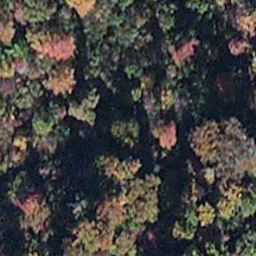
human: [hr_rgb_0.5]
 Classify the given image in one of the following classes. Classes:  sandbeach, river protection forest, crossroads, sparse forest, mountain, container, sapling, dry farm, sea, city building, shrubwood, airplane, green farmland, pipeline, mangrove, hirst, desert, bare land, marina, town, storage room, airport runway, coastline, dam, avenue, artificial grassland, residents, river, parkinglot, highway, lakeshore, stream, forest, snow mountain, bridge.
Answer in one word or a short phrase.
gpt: mangrove